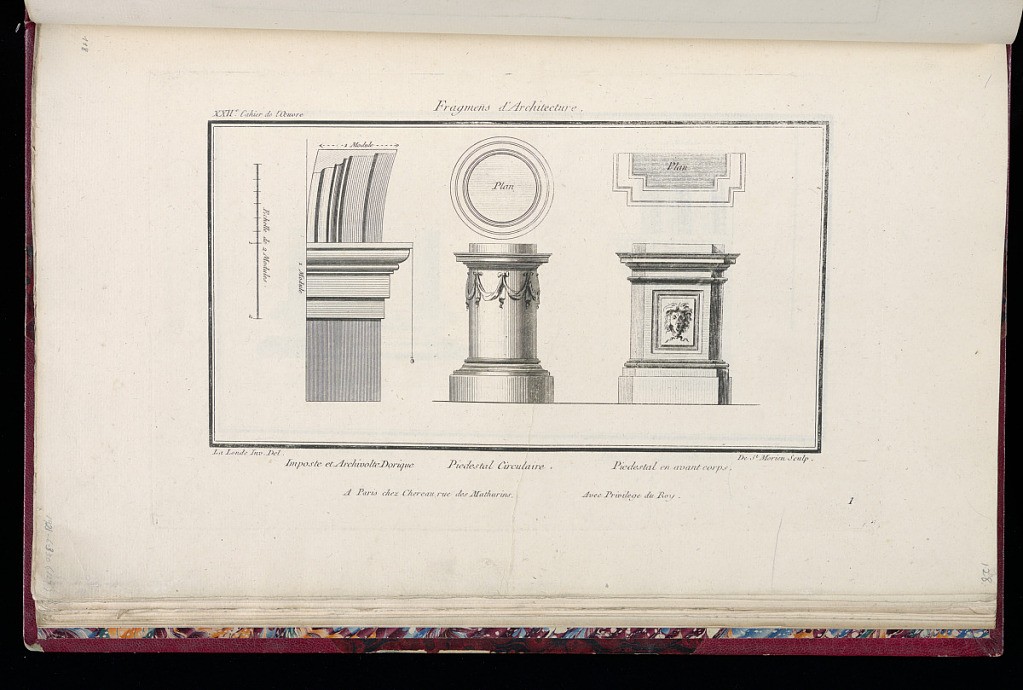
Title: Imposte et Archivolte Dorique. Piedestal Circulaire. Piedestal en avant corps.
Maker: Richard de Lalonde, French, active 1780–96
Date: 1775-1788
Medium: Etching on off-white laid paper
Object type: Print
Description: Architectural parts including a Doric Archivolt with its impost, and a scale bar to the left of "2 Modules" (marks around the arch with references to "1 Module"); a circular pedestal with ribbon drapery around the shaft near the top, and a plan of the column above; and a multi-faceted pedestal with a carved mascaron on front, and a plan of the pedestal above. The plate is signed and numbered.